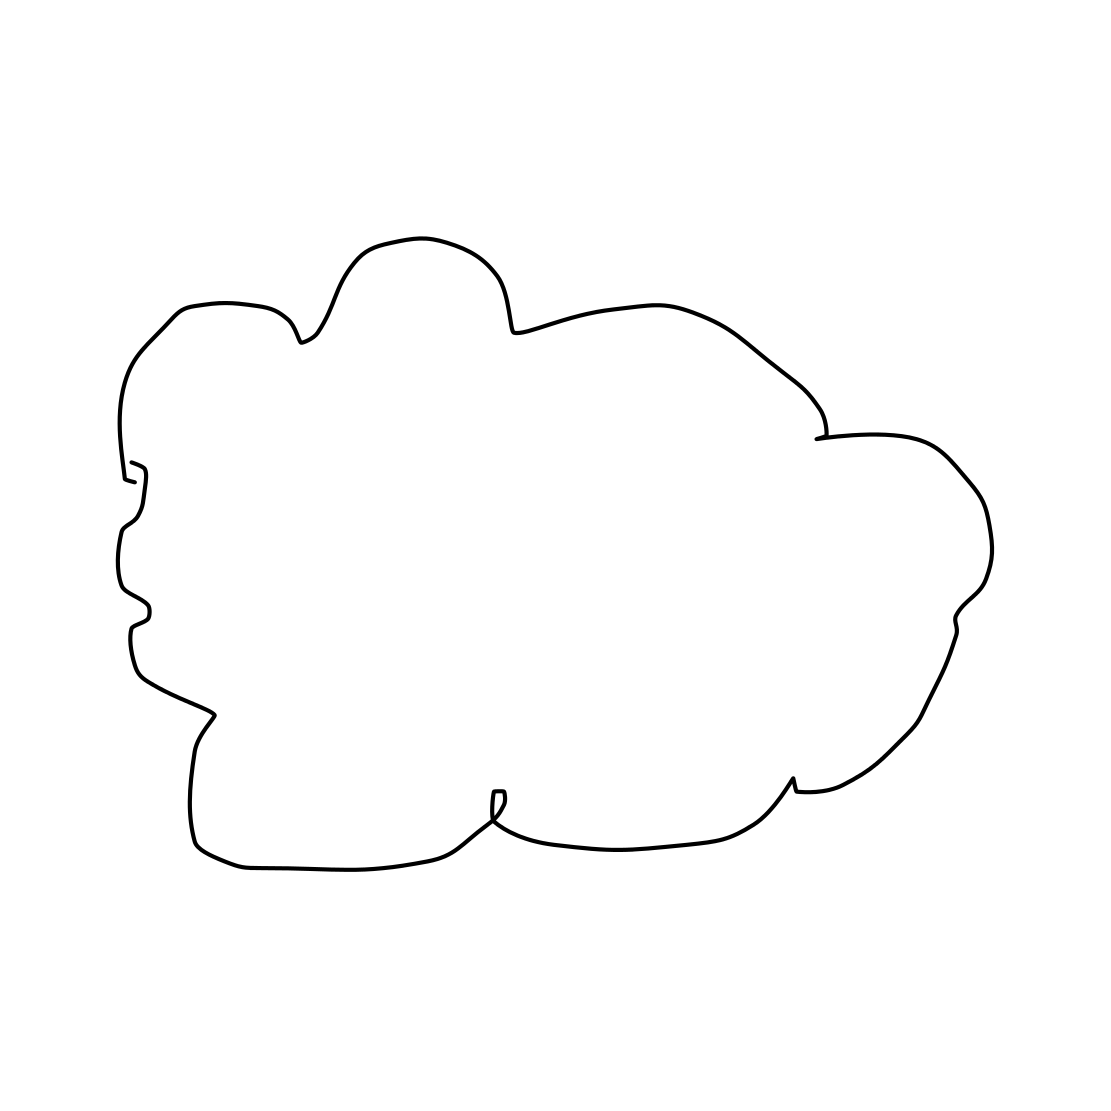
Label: cloud